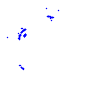
Particle: proton